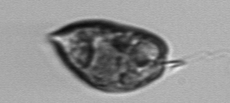
Label: Prorocentrum_micans